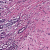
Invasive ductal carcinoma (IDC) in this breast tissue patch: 1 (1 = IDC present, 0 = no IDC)